【题型】解答题　【知识点】平面几何　【难度】easy
如图，已知圆的半径是 5 厘米，长方形的周长是多少分米？

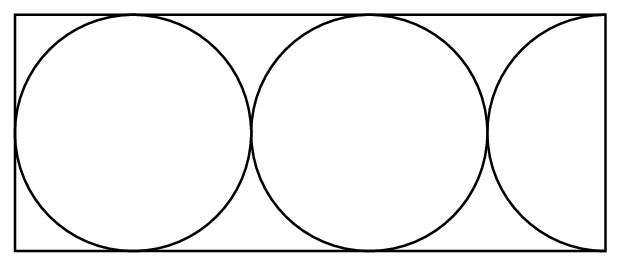
【解答】

\noindent \textbf{【详解】} 解：由题意可知，长方形的长为$5\times5=25$（厘米），宽为$5\times2=10$（厘米），
所以长方形的周长为$(25+10)\times2=70$（厘米）$=7$分米，
答：长方形的周长为$\boldsymbol{7}$分米．